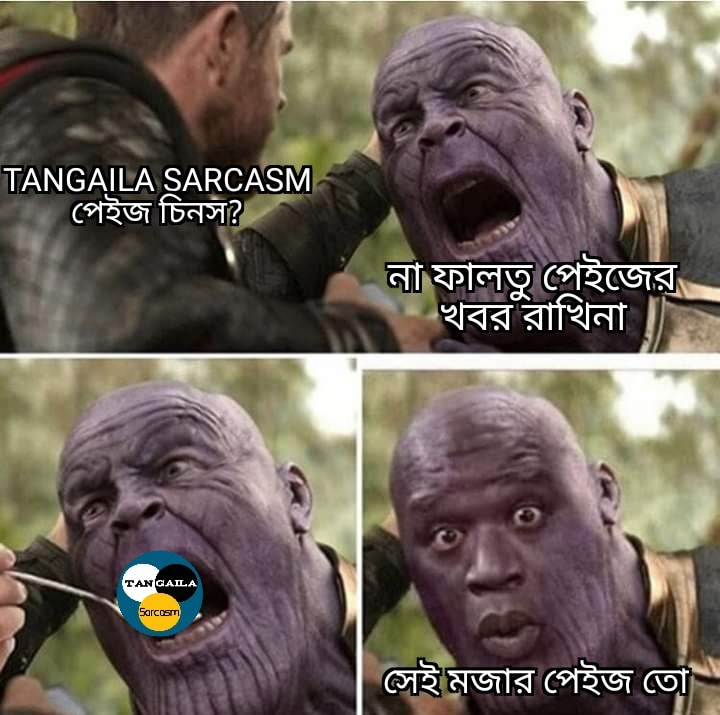
Caption: TANGAILA SARCASM  পেইজ চিনস ?    না ফালতু পেইজের খবর রাখিনা   সেই মজার পেইজ তো
Label: non-hate